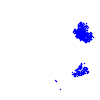
Particle: electron